Question: I wanted to add a linear layout, having a transparent background as well as with white borders. The problem is: as far as I have googled, I can achieve only one out of both.
Here's what I did:
1. Saved the following as border.xml in drawable <?xml version="1.0" encoding="utf-8"?>
<layer-list xmlns:android="http://schemas.android.com/apk/res/android">
<item>
<shape android:shape="rectangle">
<solid android:color="#FFFFFF" />
</shape>
</item>
<item android:left="5dp" android:right="5dp" android:top="5dp" android:bottom="5dp" >
<shape android:shape="rectangle">
</shape>
</item>
</layer-list>
2. my existing page layout <LinearLayout
android:id="@+id/quiz"
android:layout_width="150dp"
android:layout_height="120dp"
android:background="#66041414" <-------- replaced it with android:background="@drawable/border"
android:orientation="vertical"
android:layout_marginLeft="5dp" >
......
</LinearLayout>
I am getting opaque background, when the border was included.
I wanted a final result to be like:
totally stuck with it. Just wanted to find a way out to achieve it. Any suggestions would be quite helpful.
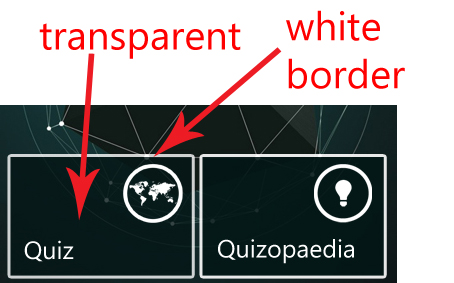
Answer: You can change radius for corner shape if you want. But stroke will create a border and solid part is the background which we are making transparent.
'''
<?xml version="1.0" encoding="utf-8"?>
<shape xmlns:android="http://schemas.android.com/apk/res/android"
android:shape="rectangle">
<corners
android:radius="2dp"
android:topRightRadius="0dp"
android:bottomRightRadius="0dp"
android:bottomLeftRadius="0dp" />
<stroke
android:width="1dp"
android:color="@android:color/white" />
<solid android:color="@android:color/transparent"/>
</shape>
'''
'''
<?xml version="1.0" encoding="utf-8"?>
<LinearLayout xmlns:android="http://schemas.android.com/apk/res/android"
android:id="@+id/ll1"
android:layout_width="fill_parent"
android:layout_height="fill_parent"
android:orientation="vertical" >
<LinearLayout
android:id="@+id/ll2"
android:layout_height="50dp"
android:layout_width="50dp"
android:background="@drawable/my_transparent_linear_layout"></LinearLayout>
</LinearLayout>
'''